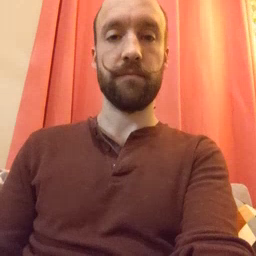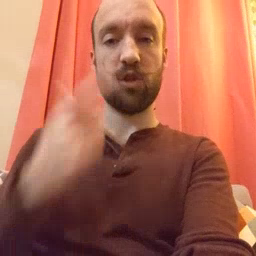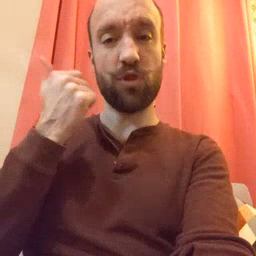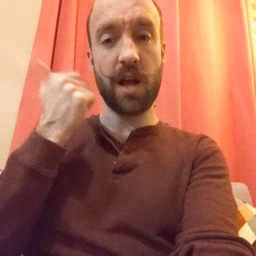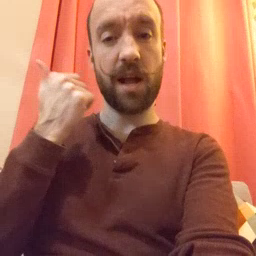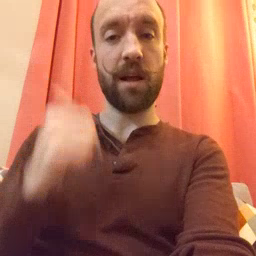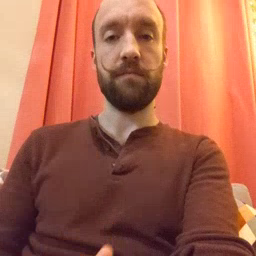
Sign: cry